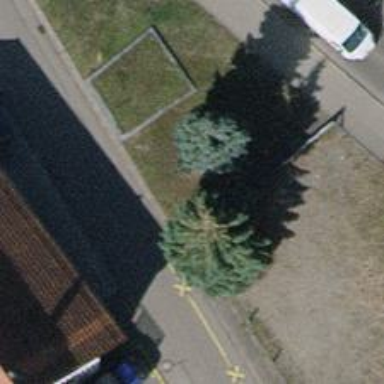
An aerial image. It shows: Urban tree with evergreen needle-leaved foliage.